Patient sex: M
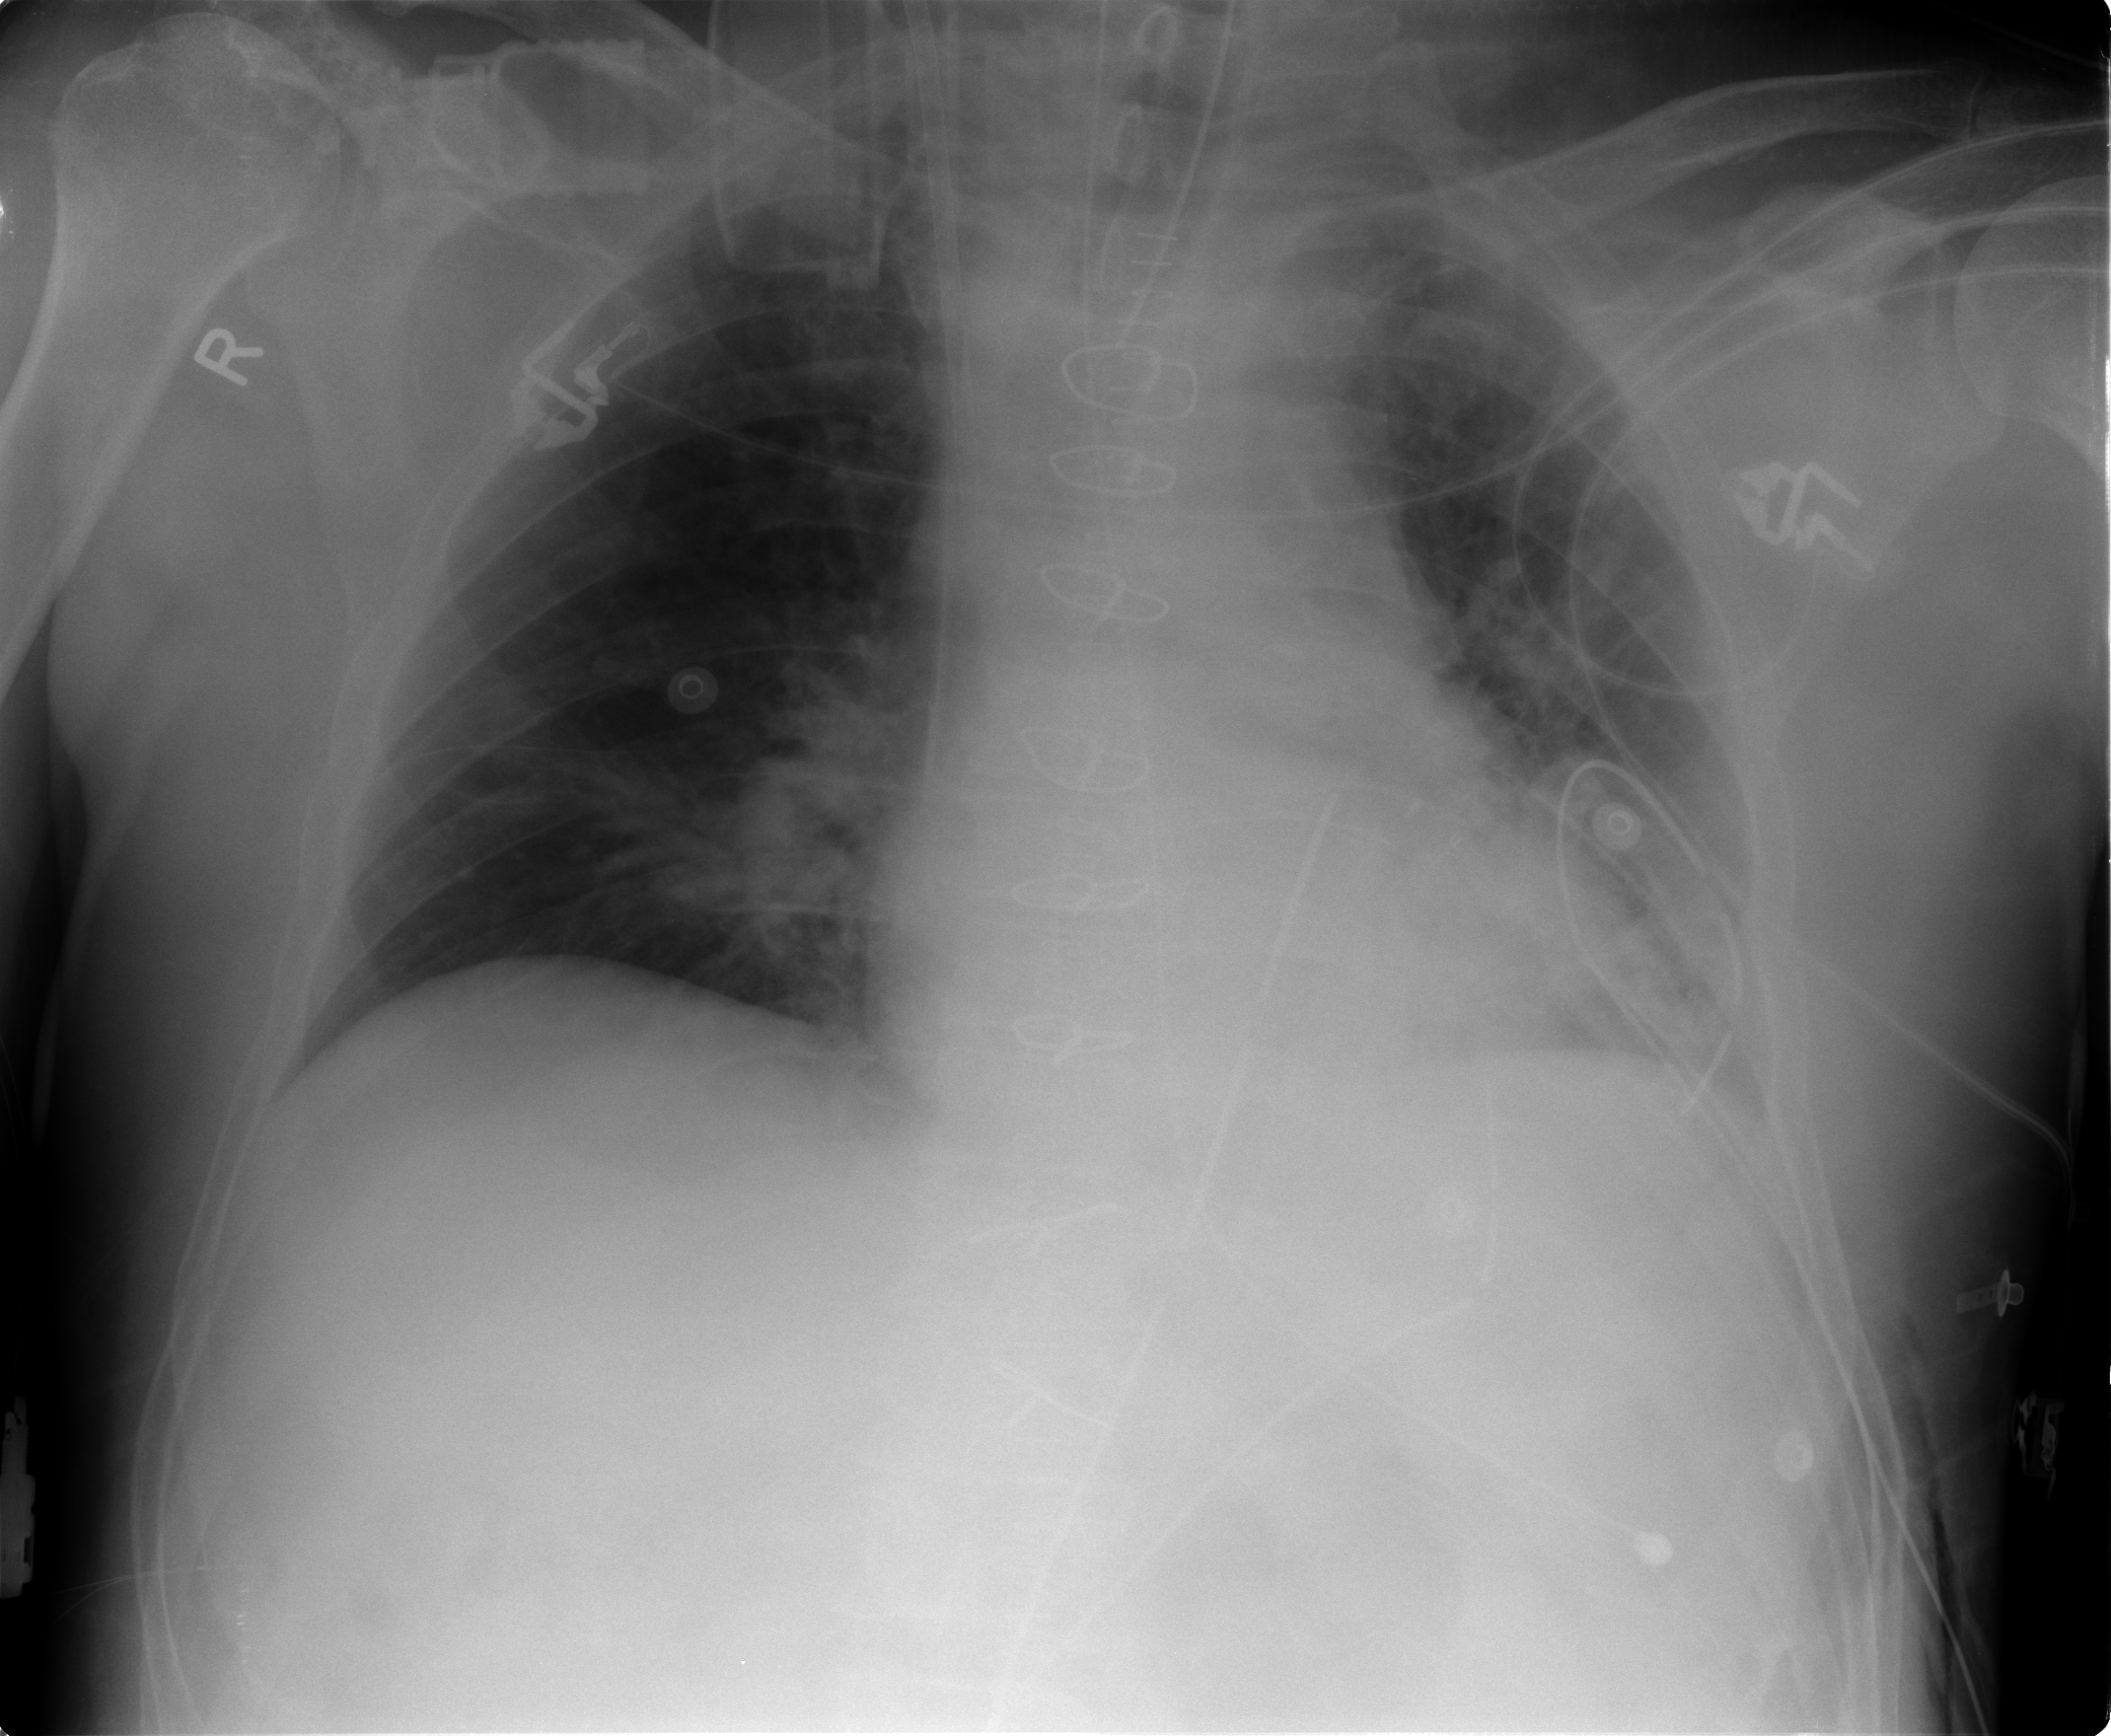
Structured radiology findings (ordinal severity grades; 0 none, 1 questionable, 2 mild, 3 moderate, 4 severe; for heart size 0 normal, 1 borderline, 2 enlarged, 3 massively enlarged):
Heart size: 1
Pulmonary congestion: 0
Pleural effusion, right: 0
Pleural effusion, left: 0
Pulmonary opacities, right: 0
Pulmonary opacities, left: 0
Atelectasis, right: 1
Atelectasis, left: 2